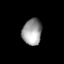
Tissue: lung
Cell type: Endothelial cells
Senescence score: 0.224
Nuclear area (px): 494
Mean DAPI intensity: 156.966